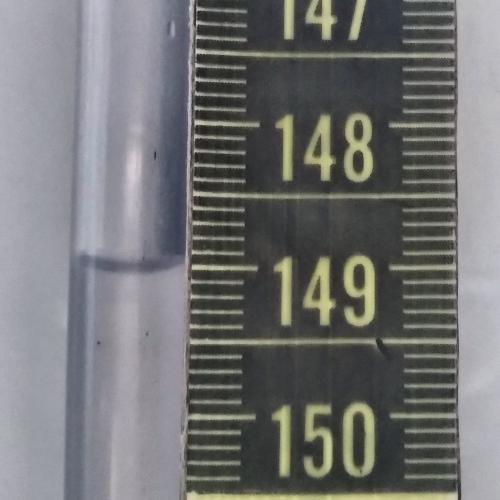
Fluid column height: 149.0 cm